Field crop: maize
Growth stage: 2
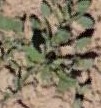
Species: convolvulus